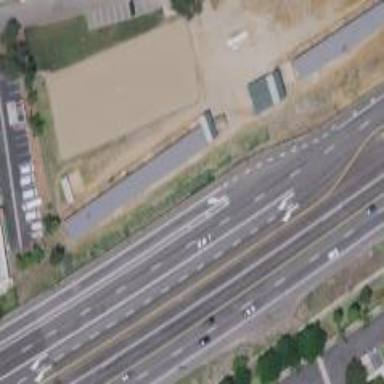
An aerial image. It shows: Asphalt trunk highway classified as expressway.